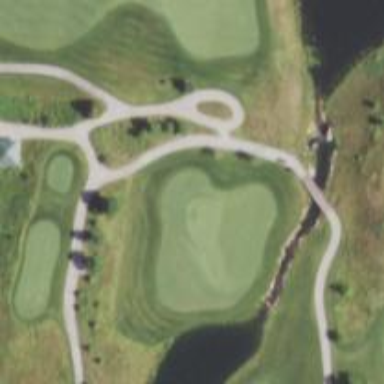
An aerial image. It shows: Service road designated as golf cart path.